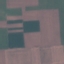
Land use / land cover: AnnualCrop